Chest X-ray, PA view. Patient: 26 years old, sex M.
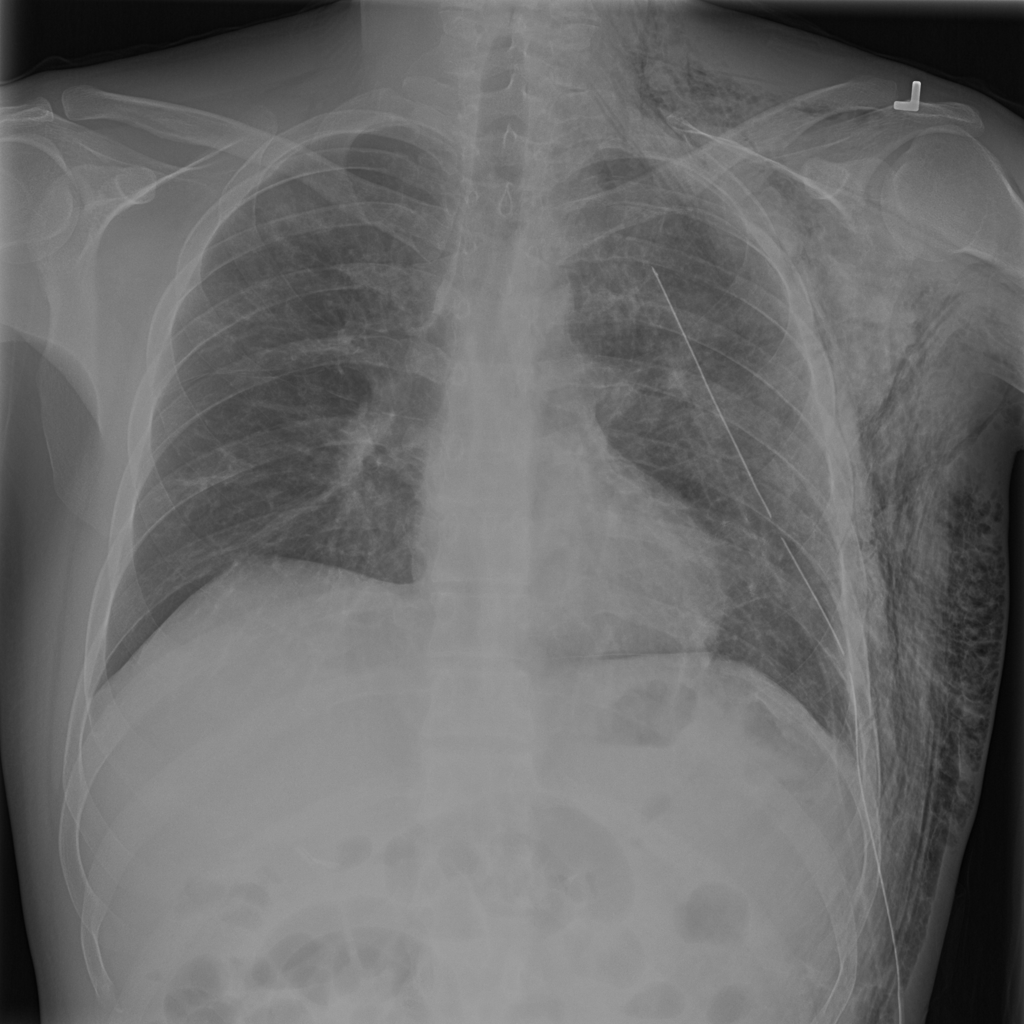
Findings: Emphysema, Pneumothorax